Field crop: maize
Growth stage: 2
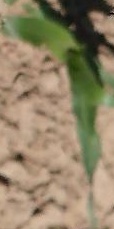
Species: maize